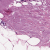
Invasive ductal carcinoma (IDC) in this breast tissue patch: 0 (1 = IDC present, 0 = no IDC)